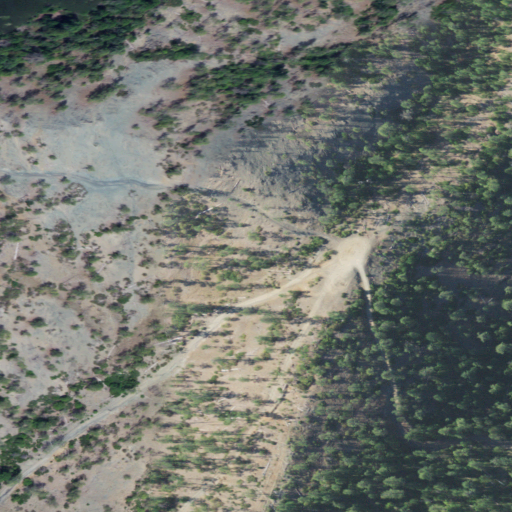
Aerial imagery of gap in Oregon named Tennessee Pass containing shrub, low intensity development, evergreen forest, medium intensity development, high intensity development, and open development